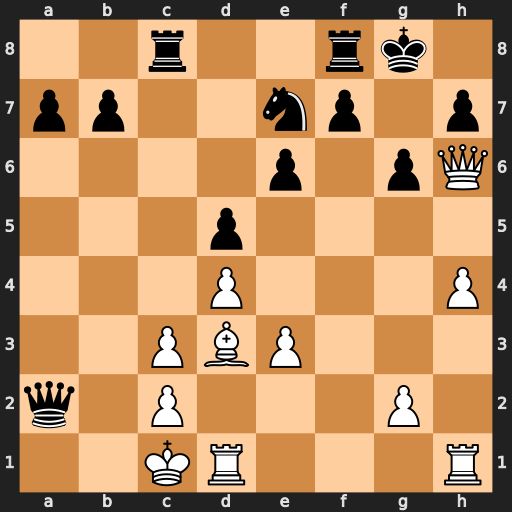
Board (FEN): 2r2rk1/pp2np1p/4p1pQ/3p4/3P3P/2PBP3/q1P3P1/2KR3R
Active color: w
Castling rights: -
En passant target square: -
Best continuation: h5 Qa1+ Kd2 Qxc3+ Ke2 Qxc2+ Bxc2